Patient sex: M
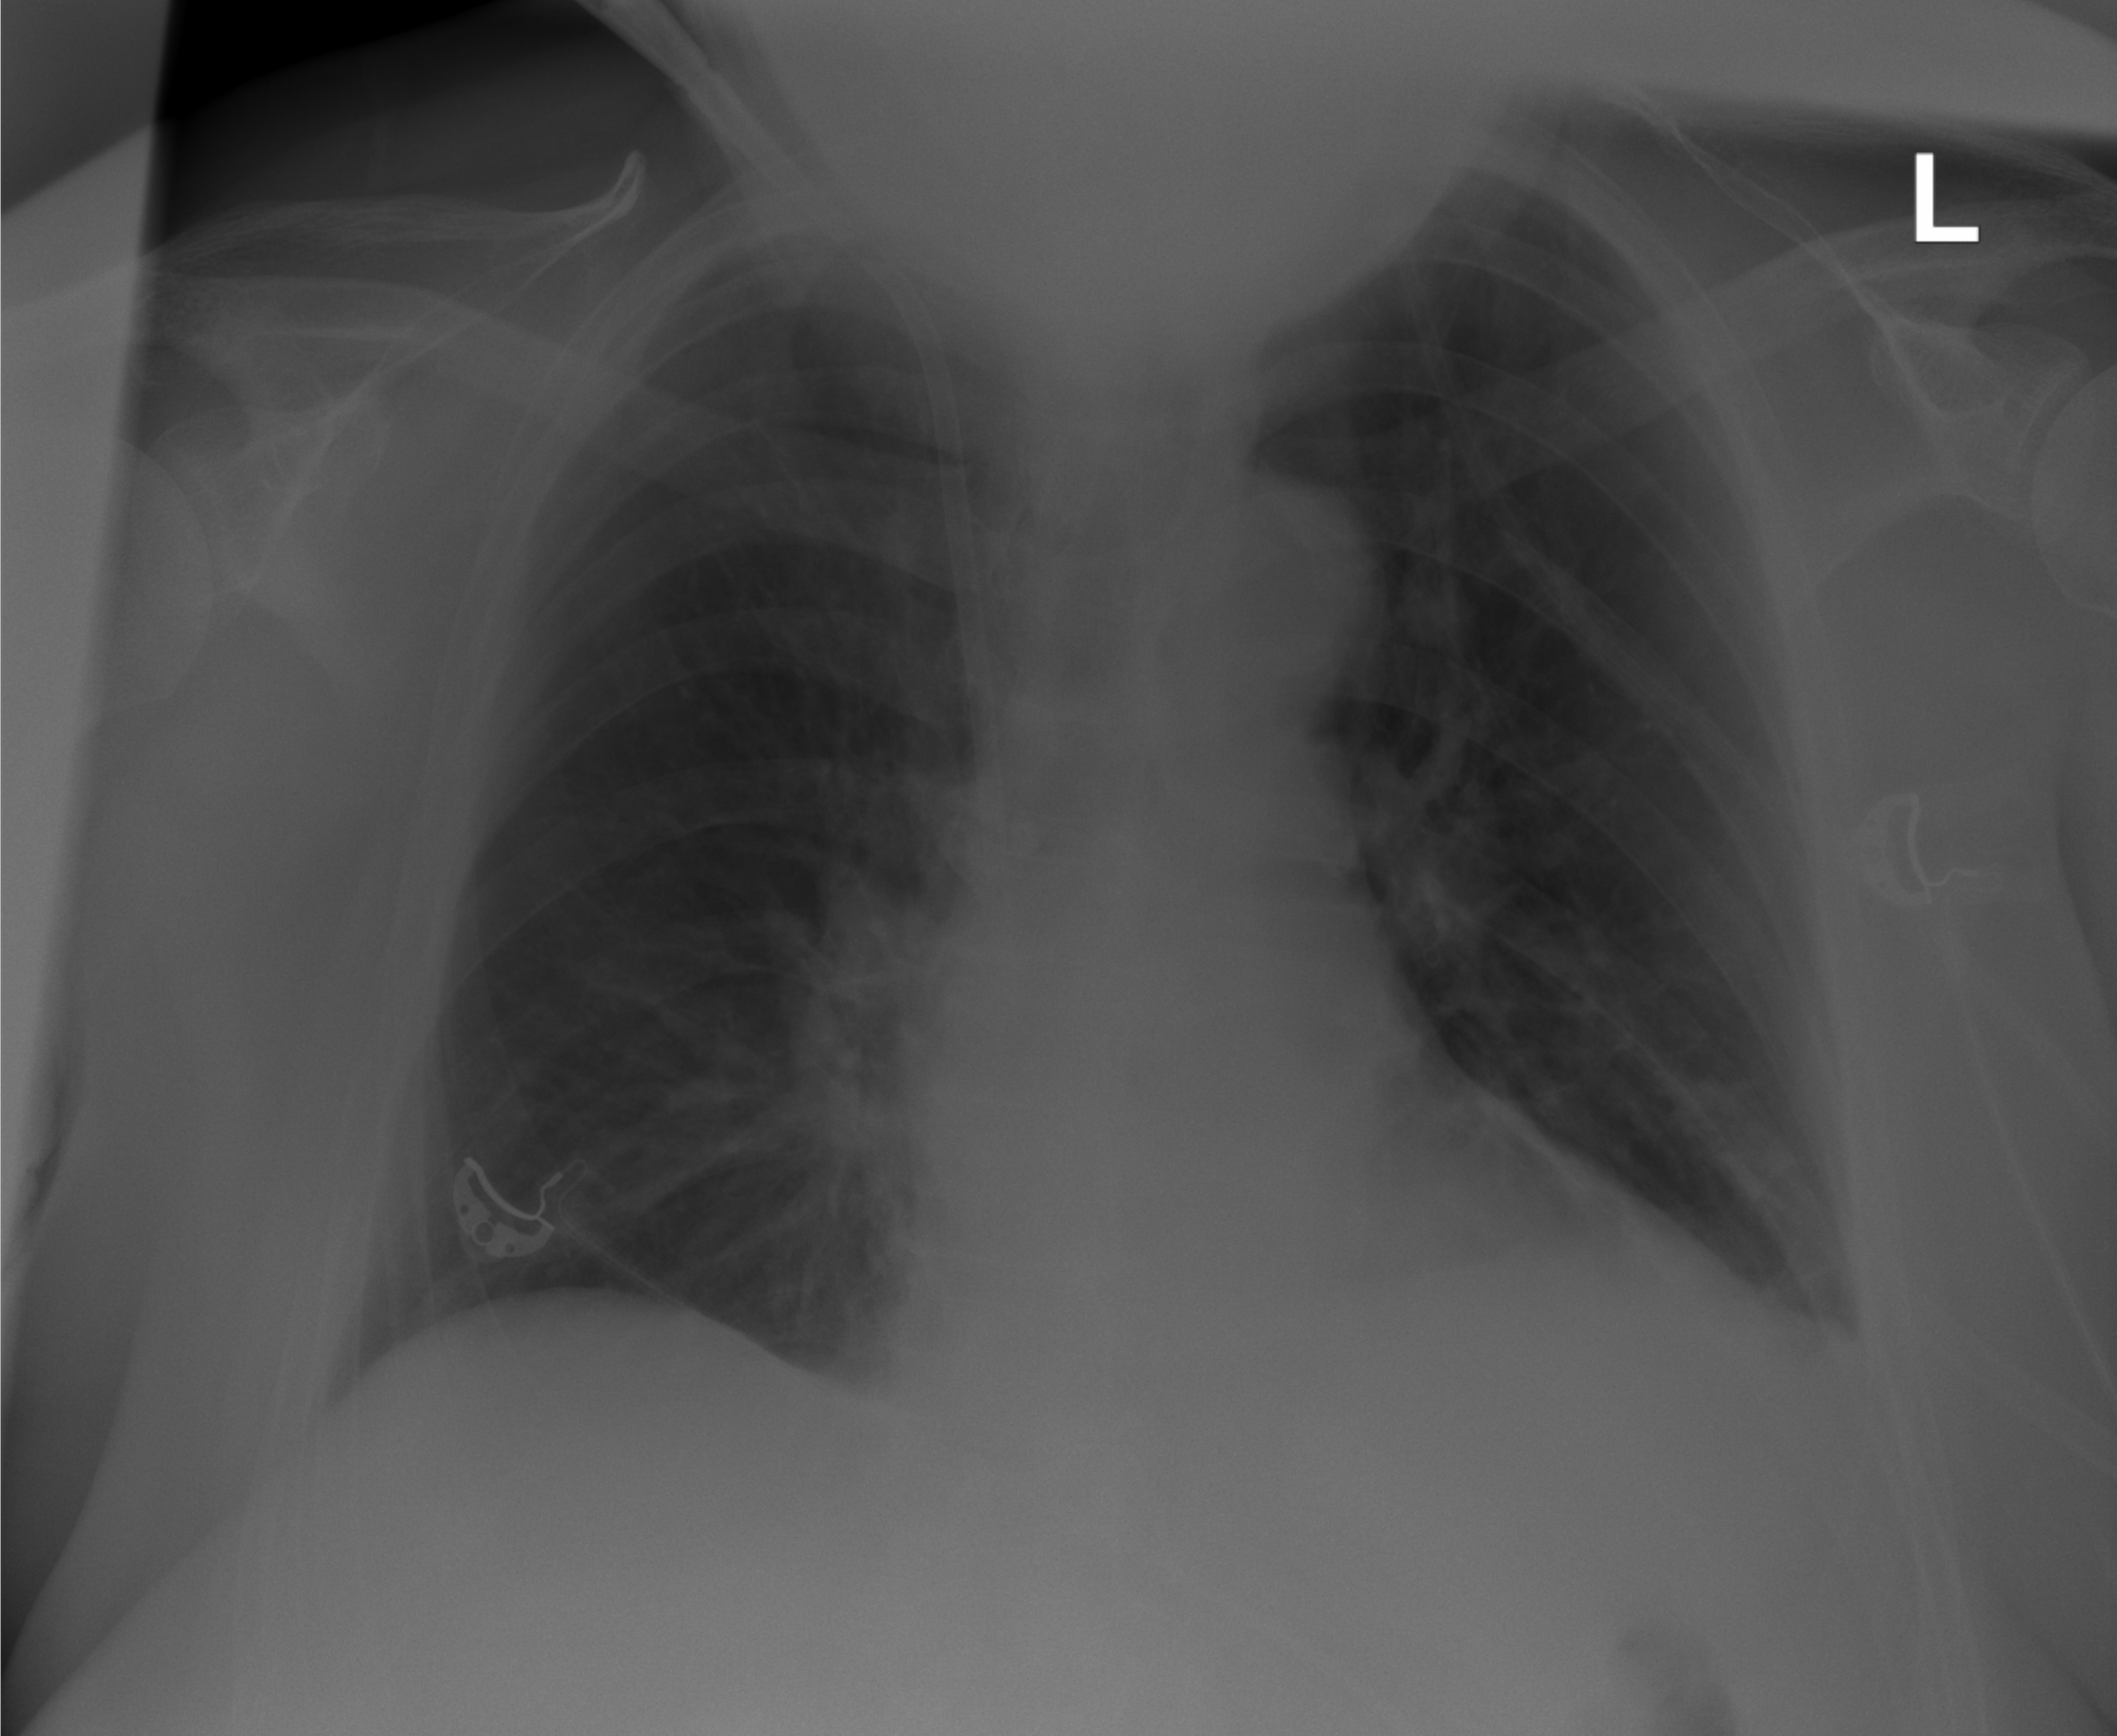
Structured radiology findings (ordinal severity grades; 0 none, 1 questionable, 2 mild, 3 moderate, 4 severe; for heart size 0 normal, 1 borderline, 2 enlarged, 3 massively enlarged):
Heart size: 0
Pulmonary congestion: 0
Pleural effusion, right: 0
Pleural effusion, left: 1
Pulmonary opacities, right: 0
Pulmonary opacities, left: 0
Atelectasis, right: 0
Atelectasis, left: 2